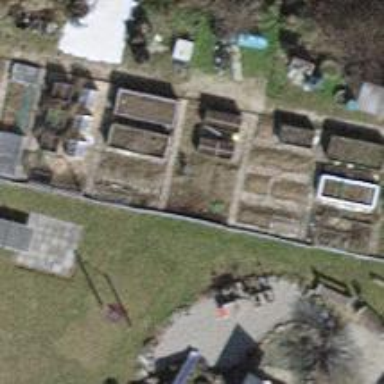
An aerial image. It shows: Allotments area.